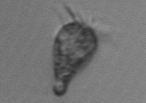
Label: Paratontonia_gracillima